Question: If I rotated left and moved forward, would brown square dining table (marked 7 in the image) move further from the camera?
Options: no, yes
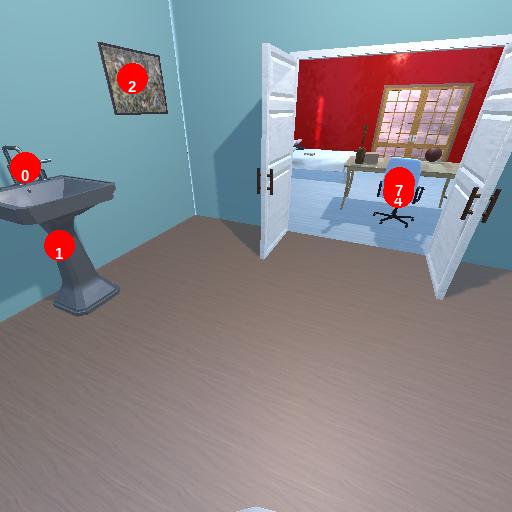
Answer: no